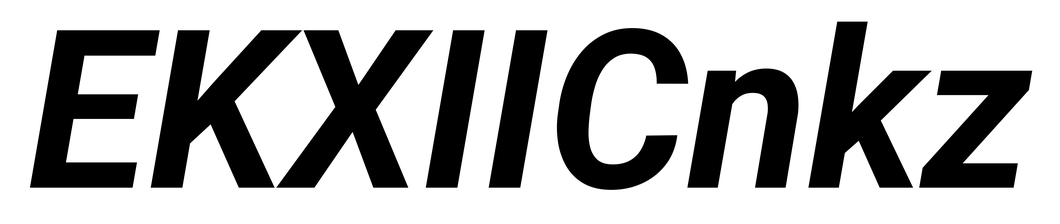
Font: Roboto-Italic_Bold_Italic